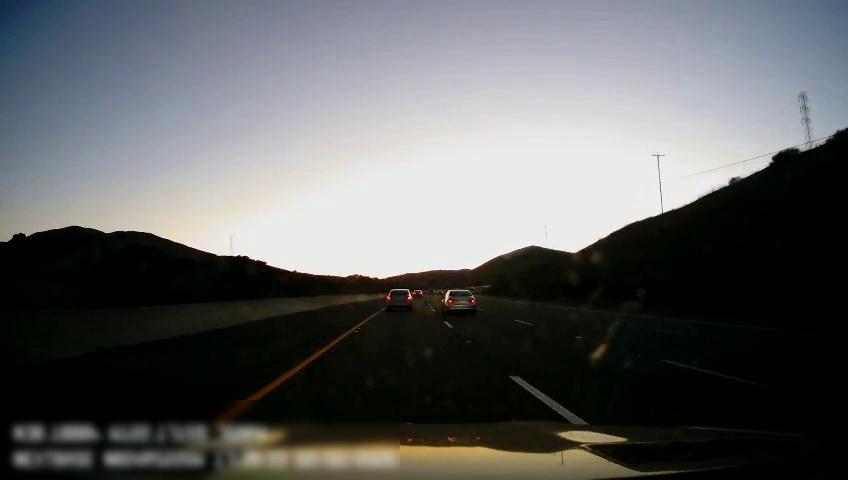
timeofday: Day
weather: Sunny
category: Drivable Space
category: Vehicles | Car
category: Vehicles | Car
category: Vehicles | Car
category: Lanes | Alternate Lane
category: Lanes | Current Lane
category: Lanes | Current Lane
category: Lanes | Alternate Lane
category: Lanes | Alternate Lane